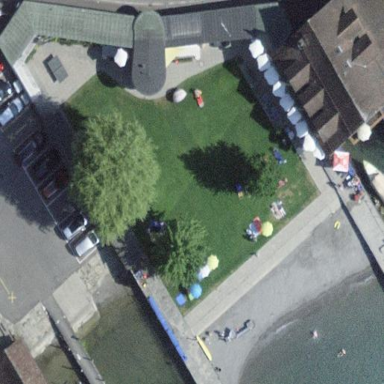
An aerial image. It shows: Public open-air bath for swimming located by lake on meadow.